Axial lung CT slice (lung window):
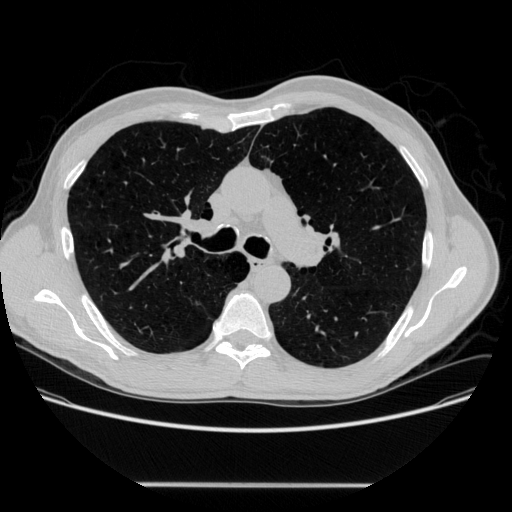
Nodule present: no